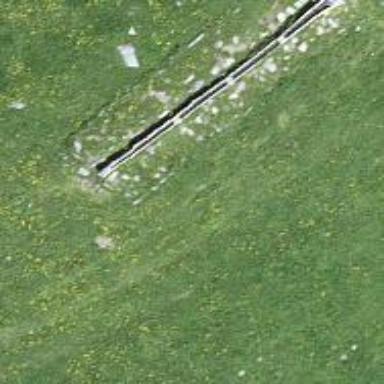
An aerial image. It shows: Grassy track.